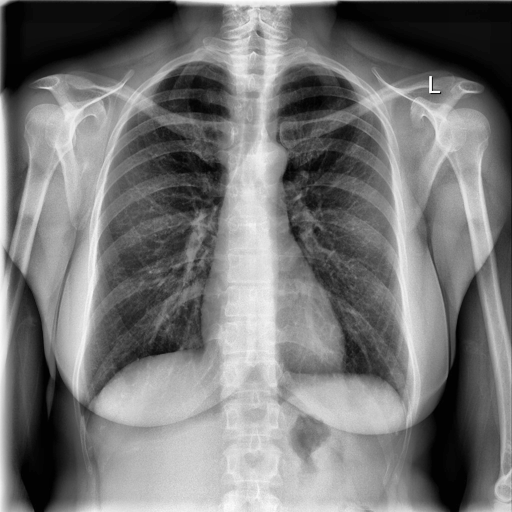
Finding: NORMAL